Question: Can someone please help me to find out why I can't update Eclipse so Service Release 1? It has always been nearly impossible for me to make these kind of updates.
I and the only update I see is the Eclipse IDE for Java EE developers (I think version 1.4.1).
After a short moment I get the following error. All errors say and I have no idea why this happens.

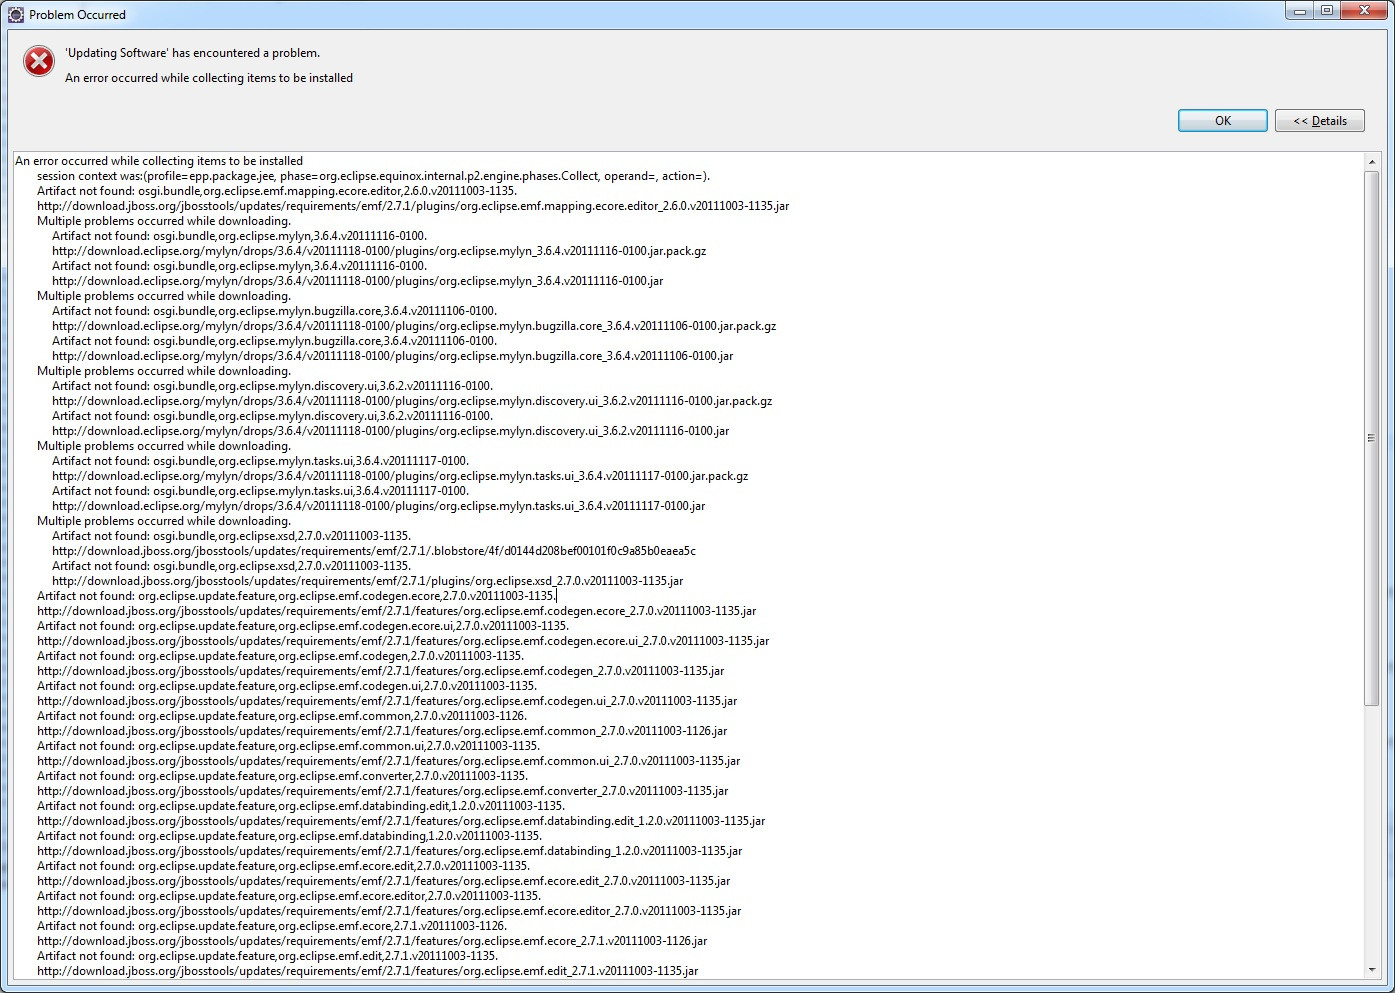
Answer: Your Eclipse is configured to query JBoss for updates. First thing I would do is to disable the JBoss update site (actually all update sites other than the Indigo one) and try updating again.